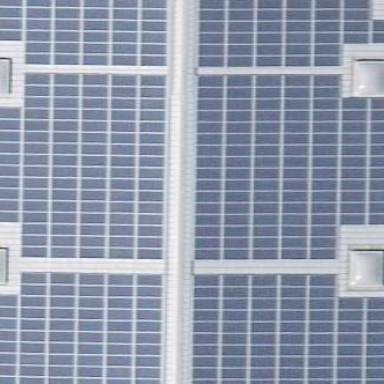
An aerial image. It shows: Solar power generator using photovoltaic panels.